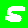
Digit: 5